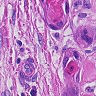
Metastatic tissue present: yes